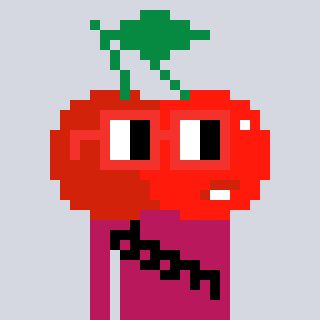
a pixel art character with square red glasses, a cherry-shaped head and a darkpink-colored body on a cool background